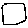
Label: square